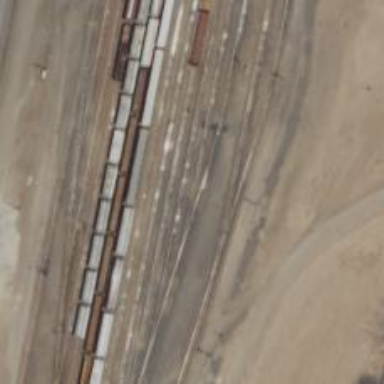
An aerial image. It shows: Railway yard in service.